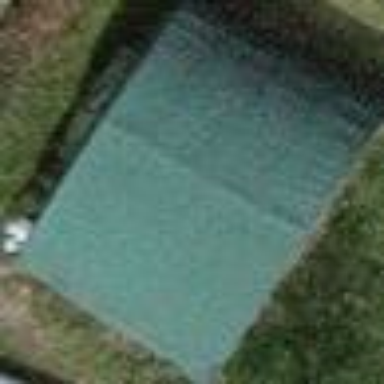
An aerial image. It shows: Shed.